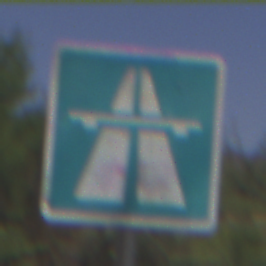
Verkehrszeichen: Autobahn
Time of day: Midday
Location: Outdoor (RoadRail)
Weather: Clear
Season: NotSpecified
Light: Natural